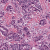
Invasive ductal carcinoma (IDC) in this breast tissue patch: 1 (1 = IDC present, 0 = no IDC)